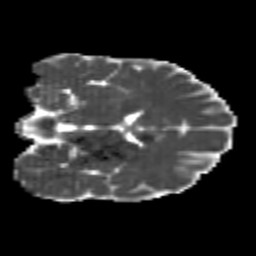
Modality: MD
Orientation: coronal
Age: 24
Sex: male
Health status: healthy
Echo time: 0.074 s